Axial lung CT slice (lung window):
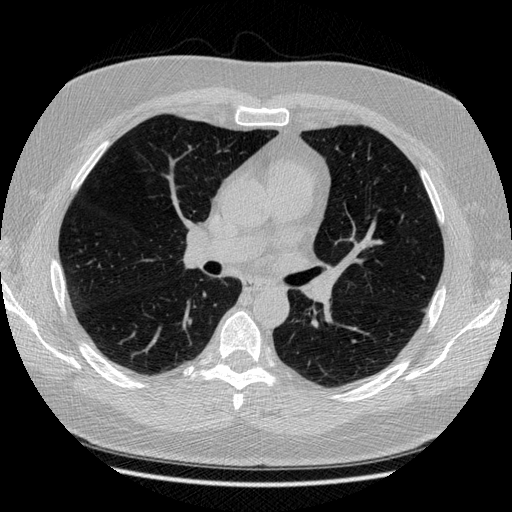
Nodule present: no